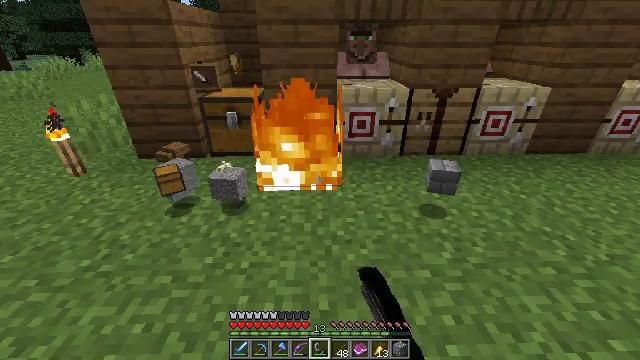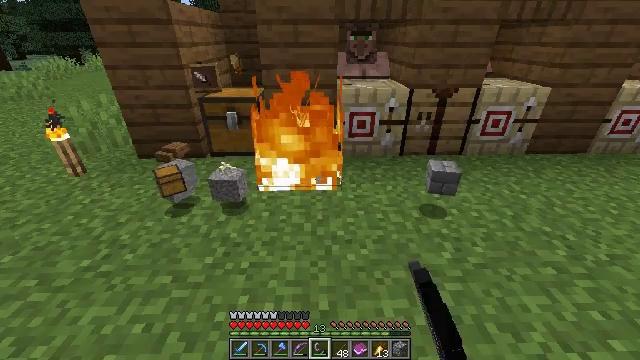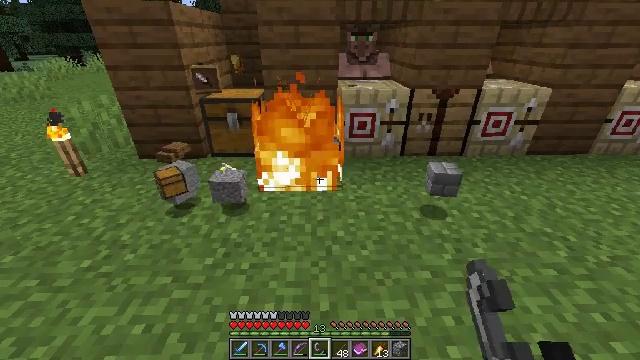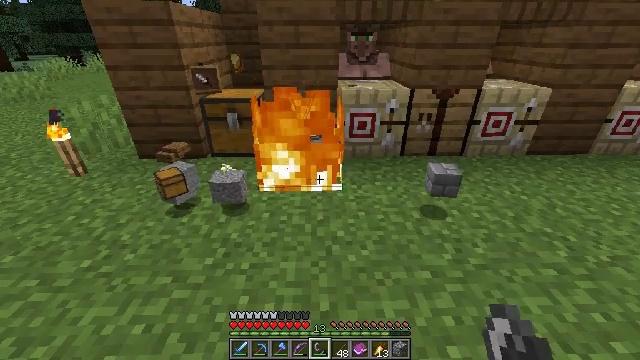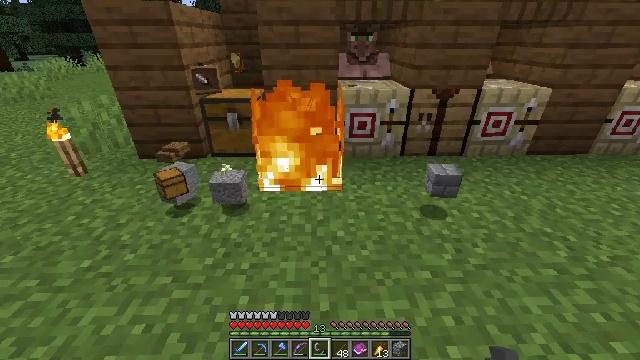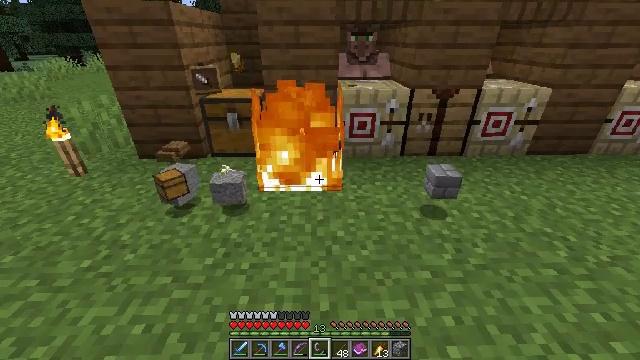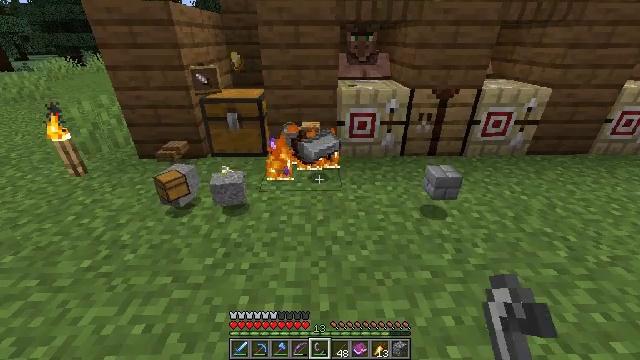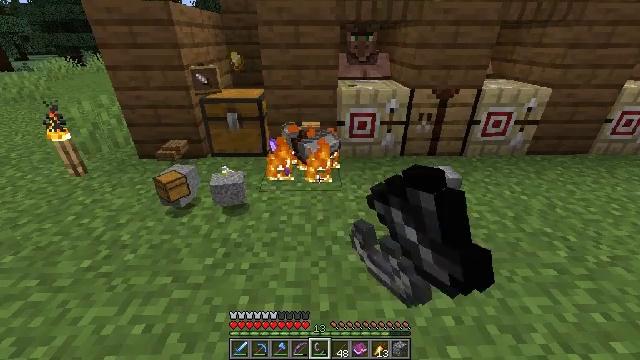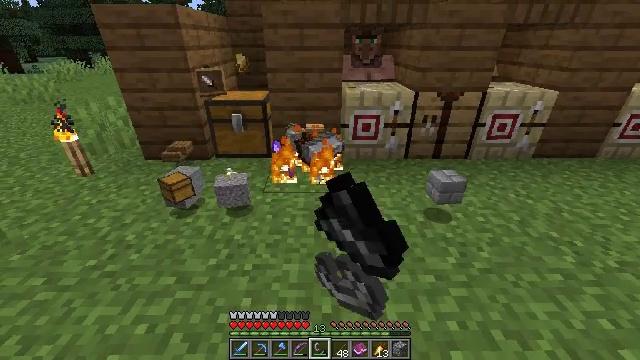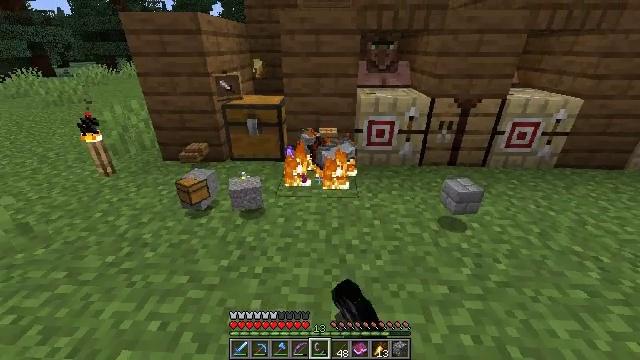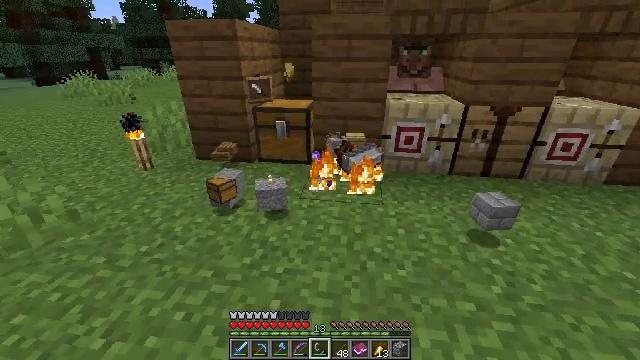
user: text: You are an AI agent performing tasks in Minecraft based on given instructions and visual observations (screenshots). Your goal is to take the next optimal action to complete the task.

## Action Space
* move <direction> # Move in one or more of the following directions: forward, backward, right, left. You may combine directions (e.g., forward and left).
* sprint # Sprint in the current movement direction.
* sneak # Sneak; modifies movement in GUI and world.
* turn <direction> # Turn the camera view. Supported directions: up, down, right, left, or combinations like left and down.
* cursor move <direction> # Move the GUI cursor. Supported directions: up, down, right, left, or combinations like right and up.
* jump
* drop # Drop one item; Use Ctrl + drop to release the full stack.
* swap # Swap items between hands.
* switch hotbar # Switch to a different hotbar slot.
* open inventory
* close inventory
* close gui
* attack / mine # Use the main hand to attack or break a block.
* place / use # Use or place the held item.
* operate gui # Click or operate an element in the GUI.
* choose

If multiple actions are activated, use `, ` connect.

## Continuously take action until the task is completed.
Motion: motion action
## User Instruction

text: Remove the fire source.
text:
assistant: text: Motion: no_op
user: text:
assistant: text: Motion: no_op
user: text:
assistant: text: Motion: no_op
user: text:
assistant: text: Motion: no_op
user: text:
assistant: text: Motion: no_op
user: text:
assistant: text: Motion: attack / mine
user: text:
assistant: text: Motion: attack / mine
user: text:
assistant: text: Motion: attack / mine
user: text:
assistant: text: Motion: turn left and up
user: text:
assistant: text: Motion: turn left
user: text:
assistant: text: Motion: no_op